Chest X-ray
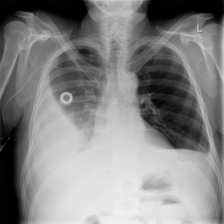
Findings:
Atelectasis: negative
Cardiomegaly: negative
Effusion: positive
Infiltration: negative
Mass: negative
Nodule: negative
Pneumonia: negative
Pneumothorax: negative
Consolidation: negative
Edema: negative
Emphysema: negative
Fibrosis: negative
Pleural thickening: negative
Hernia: negative